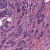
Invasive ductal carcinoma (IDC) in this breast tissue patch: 1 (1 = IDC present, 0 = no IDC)